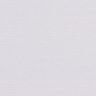
Metastatic tissue present: no